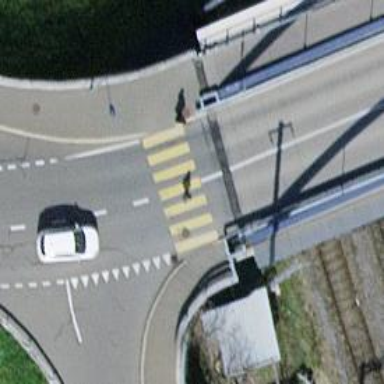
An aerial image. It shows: Zebra crossing on the road.